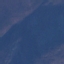
Land use / land cover class: HerbaceousVegetation